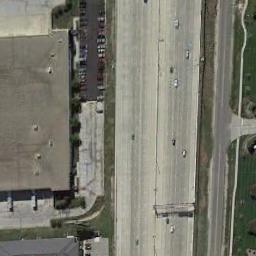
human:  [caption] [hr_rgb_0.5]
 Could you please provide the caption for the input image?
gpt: The freeway is next to the houses and some cars .

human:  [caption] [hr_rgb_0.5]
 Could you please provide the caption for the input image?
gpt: A straight freeway is a lawn on one side and on the other side are a building and a parking lot .

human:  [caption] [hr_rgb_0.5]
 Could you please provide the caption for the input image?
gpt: There are many buildings and green plants on both sides of the freeway, There are many cars on the freeway, And many cars are parked in the open space beside the freeway .

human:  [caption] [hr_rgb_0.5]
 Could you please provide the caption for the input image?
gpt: The trees cast their shadows on the highway .

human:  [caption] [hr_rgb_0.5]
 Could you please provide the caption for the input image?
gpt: There are green belts along the freeway beside a gray building .